Question: I have a form that runs a java agent on the WebQueryOpen event. This agent pulls data from a DB2 database and then puts them into the computed text fields I have placed on the form and are displayed whenever I open the form in the browser. This is working for me. However, when I try to use RichTextFields I get a ClassCastException error. No document is actually saved, I just open the form in the browser using this domino URL - <URL>
Sample code of simple text field - Displayed with w/o problems
'''
Document sampledoc = agentContext.getDocumentContext();
String samplestr = "sample data from db2";
sampledoc.replaceItemValue("sampletextfield", samplestr);
'''
When I tried using rich text field
'''
Document sampledoc = agentContext.getDocumentContext();
String samplestr = "sample data from db2";
RichTextItem rtsample = (RichTextItem)sampledoc.getFirstItem('samplerichtextfield');
rtsample.appendText(samplestr); // ClassCastException error
'''
Basically, I wanted to use rich text field so that it could accommodate more characters in case I pull a very long string data.
Screenshot of the field (As you can see it's a RichText)

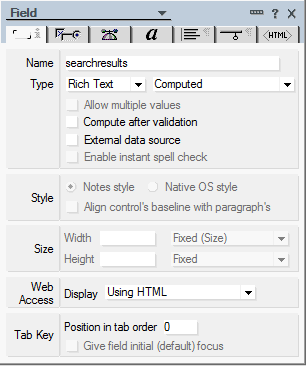
Answer: The problem is that you're trying to access a regular Item as a RichTextItem.
The RichTextItem are special fields that are created with its own method just like this:
'''
RichTextItem rtsample = (RichTextItem)sampledoc.createRichTextItem('samplerichtextfield');
'''
It's different to the regular Items that can be created with a simple 'sampledoc.replaceItemValue(etc)'.
So, if you want to know if a item is RichTextItem and if it does not exist, create it, you can do this:
'''
RichTextItem rti = null;
Item item = doc.getFirstItem("somefield");
if (item != null) {
if (item instanceof RichTextItem) {
//Yay!
rti = (RichTextItem) item;
} else {
//:-(
}
} else {
rti = doc.createRichTextItem("somefield");
//etc.
}
'''